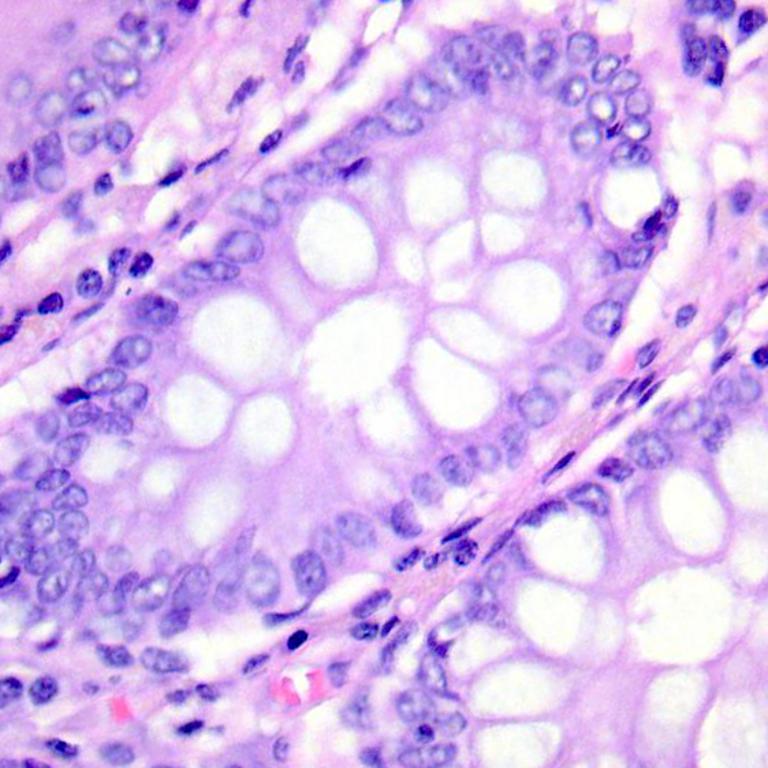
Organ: colon
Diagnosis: benign